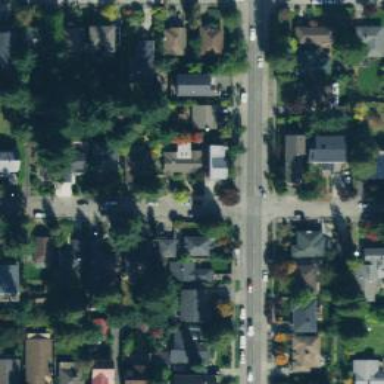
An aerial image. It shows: Residential road with separate sidewalk.